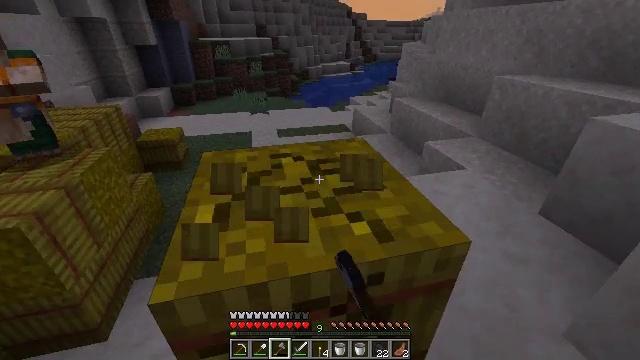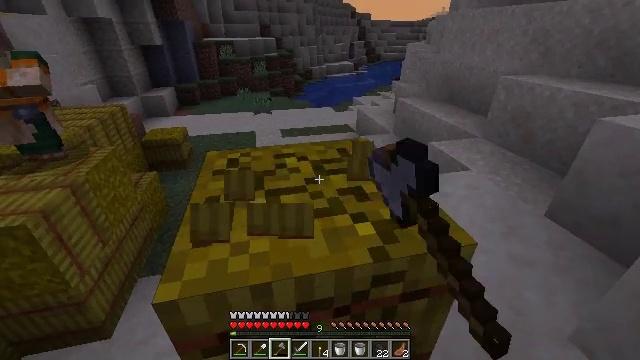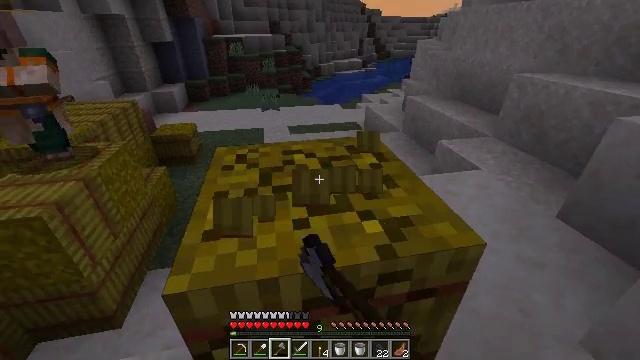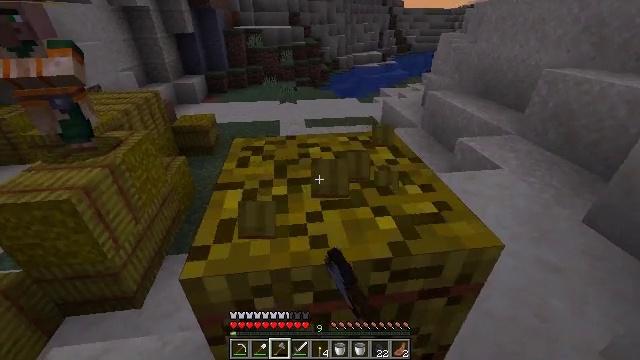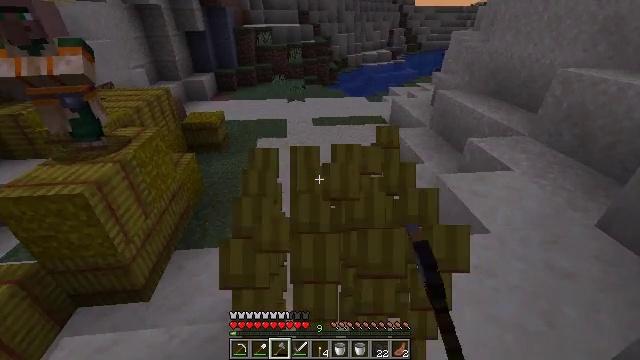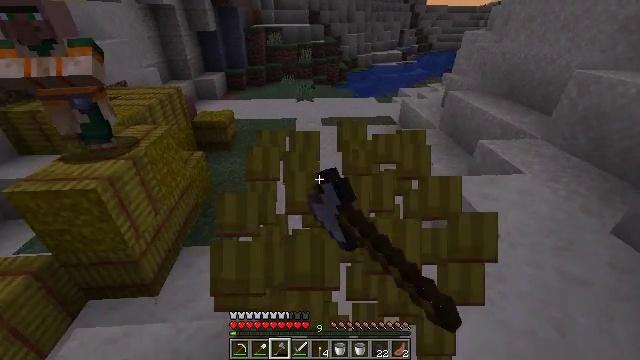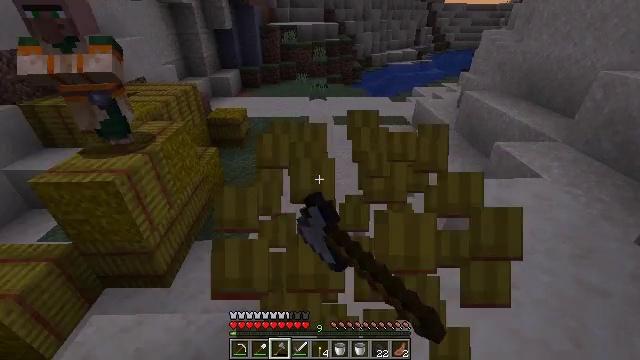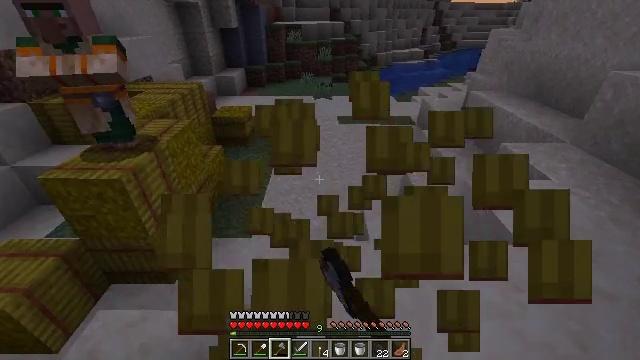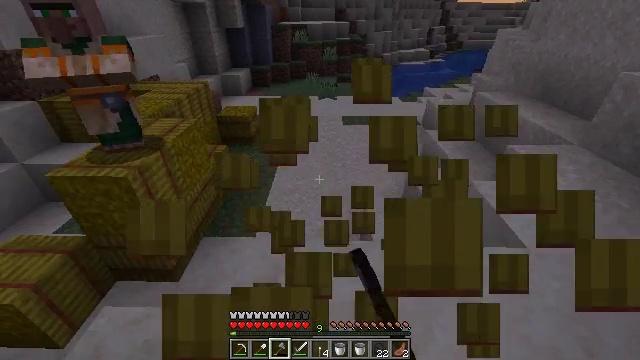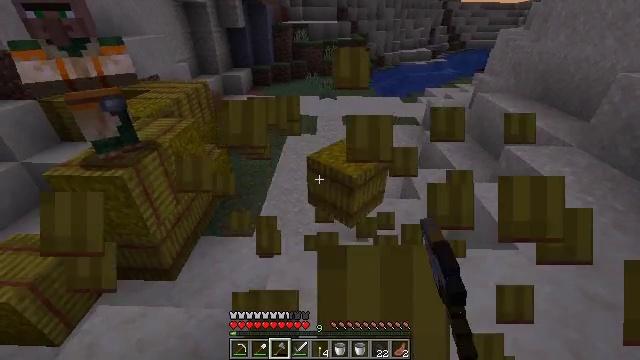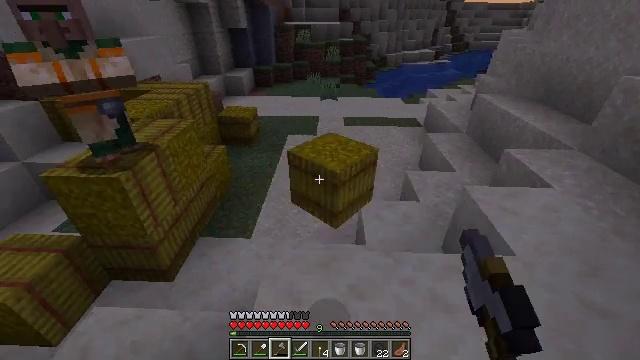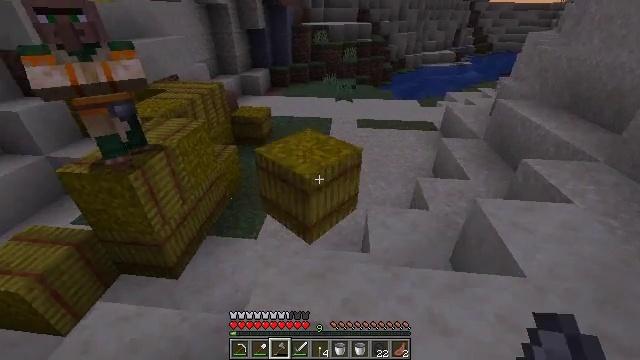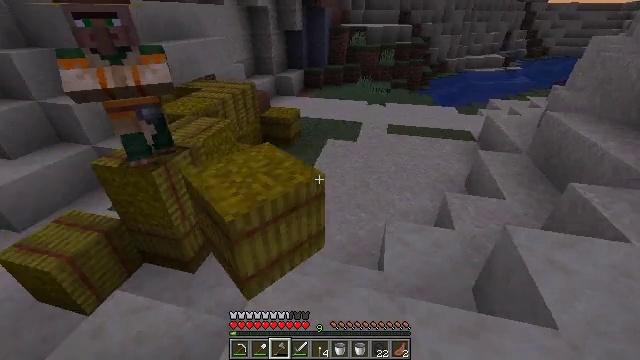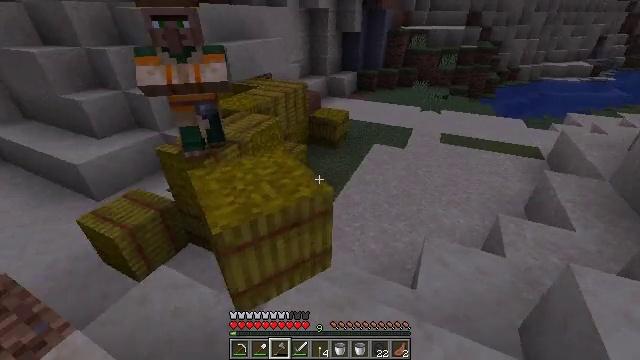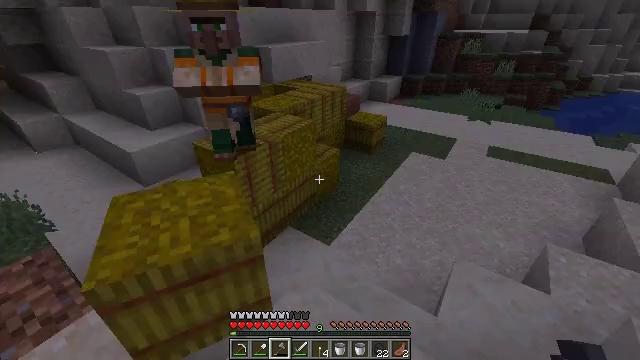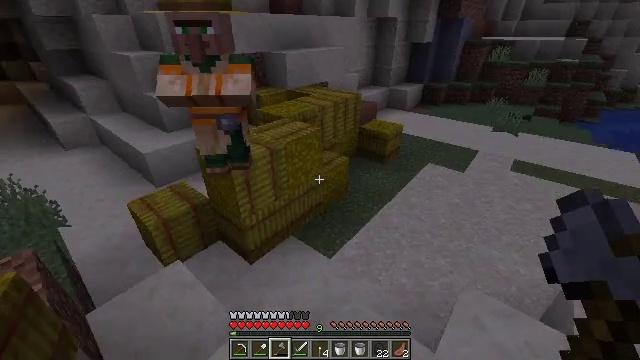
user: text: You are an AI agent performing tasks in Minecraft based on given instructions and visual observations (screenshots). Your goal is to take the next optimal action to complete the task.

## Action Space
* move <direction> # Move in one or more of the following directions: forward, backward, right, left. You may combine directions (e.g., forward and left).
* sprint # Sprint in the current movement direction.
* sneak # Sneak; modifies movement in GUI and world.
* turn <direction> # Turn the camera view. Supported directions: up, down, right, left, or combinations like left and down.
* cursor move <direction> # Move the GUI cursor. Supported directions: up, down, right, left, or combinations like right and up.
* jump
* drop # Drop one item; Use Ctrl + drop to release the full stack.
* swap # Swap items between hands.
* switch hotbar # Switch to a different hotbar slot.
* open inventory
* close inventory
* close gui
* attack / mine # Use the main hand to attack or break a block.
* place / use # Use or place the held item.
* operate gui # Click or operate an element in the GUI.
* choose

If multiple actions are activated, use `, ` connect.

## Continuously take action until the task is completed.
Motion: motion action
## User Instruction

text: Attack the hay block to get hay.
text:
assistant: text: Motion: attack / mine
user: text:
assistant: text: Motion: turn left, attack / mine
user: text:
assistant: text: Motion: turn left and down, attack / mine
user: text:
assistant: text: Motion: turn left, attack / mine
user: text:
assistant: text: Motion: turn left, attack / mine
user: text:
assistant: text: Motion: turn left, attack / mine
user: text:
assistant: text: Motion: turn left, attack / mine
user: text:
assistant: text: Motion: turn left, attack / mine
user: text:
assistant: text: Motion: move right, attack / mine
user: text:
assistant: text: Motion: move forward and move right, attack / mine
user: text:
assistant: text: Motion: move forward and move right, turn left, attack / mine
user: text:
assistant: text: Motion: move forward and move right, turn left, attack / mine
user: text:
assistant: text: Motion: move forward and move right, turn left
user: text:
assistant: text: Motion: move forward and move right, turn left
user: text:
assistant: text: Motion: move forward and move right, turn left and up
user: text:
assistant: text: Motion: move forward and move right, turn left and up
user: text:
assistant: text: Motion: move right, turn left
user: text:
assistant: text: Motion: move right, turn left
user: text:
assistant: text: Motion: move right, turn left
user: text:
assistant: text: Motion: move right, turn left
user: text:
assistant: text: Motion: move right, turn left
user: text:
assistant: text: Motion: move right, turn left
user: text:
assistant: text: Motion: move forward and move right, turn left
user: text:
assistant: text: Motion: move forward and move right, turn left
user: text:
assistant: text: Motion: move forward and move right, turn left
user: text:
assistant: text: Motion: move forward and move right, turn left
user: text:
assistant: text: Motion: move forward and move right, turn left
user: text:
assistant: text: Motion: move forward and move right, turn left and up
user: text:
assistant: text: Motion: move forward, turn left and up
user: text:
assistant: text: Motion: move forward, turn left and up